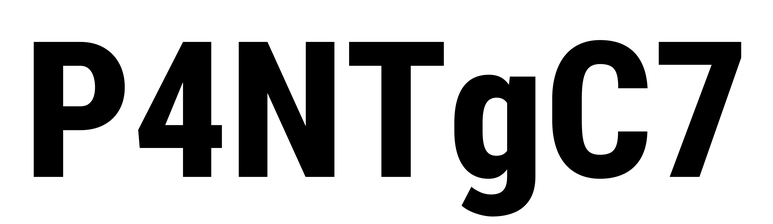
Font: Roboto_Condensed_ExtraBold